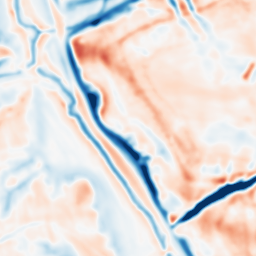
Category: multiscale
Decomposition family: dog_multiscale
Decomposition parameters: sigma_ratio: 1.4
n_scales: 4
base_sigma: 2
Upsampling method: lanczos
Upsampling parameters: scale: 4
Upsampling scale: 4